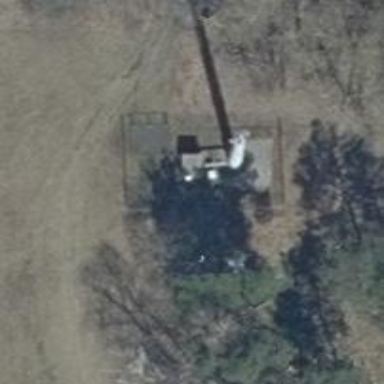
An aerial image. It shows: Man-made mast used for communication purposes.